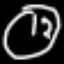
Label: clock